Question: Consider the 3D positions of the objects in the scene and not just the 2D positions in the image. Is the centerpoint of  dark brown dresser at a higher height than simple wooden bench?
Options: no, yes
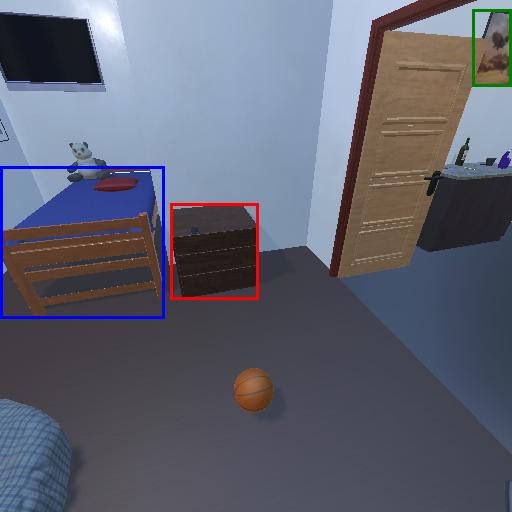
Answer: no